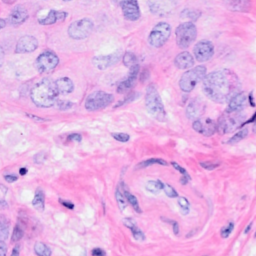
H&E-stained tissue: Breast